Aerial crown-view tile of a tropical tree (Barro Colorado Island, Panama), acquired 20240918:
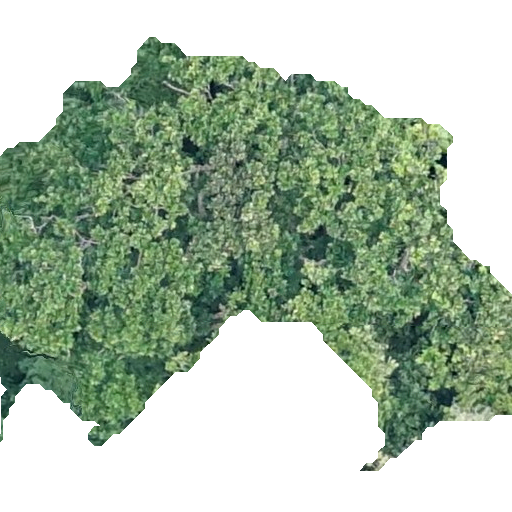
Species: Anacardium excelsum
GBIF accepted scientific name: Anacardium excelsum
Crown area: 247.203 m²